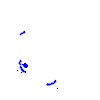
Particle: kaon